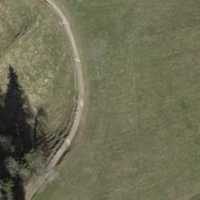
EUNIS habitat code: 52
Species observed at this site:
Chrysosplenium alternifolium